Question: I want to select the 3rd row from the mysql table.
Note: the table is updated frequently. How to select always the 3rd row from column one.

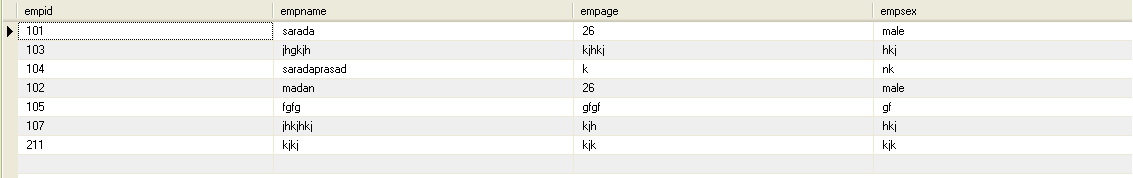
Answer: '''
SELECT *
FROM
(
SELECT *
FROM emps
ORDER BY empid
LIMIT 3
) AS T
ORDER BY empid DESC
LIMIT 1
'''